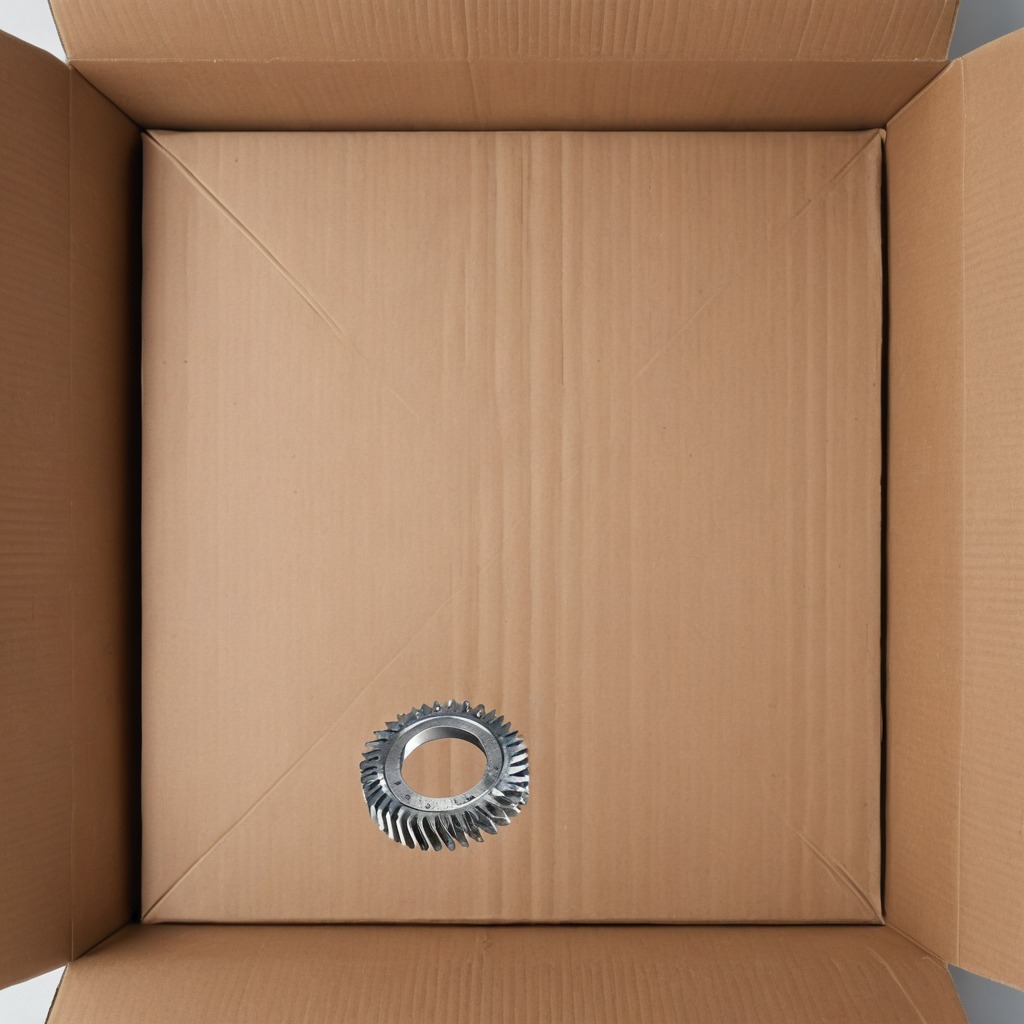
A steel gear with teeth is lying on the cardboard box surface.